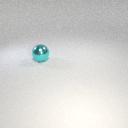
large cyan metal sphere